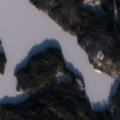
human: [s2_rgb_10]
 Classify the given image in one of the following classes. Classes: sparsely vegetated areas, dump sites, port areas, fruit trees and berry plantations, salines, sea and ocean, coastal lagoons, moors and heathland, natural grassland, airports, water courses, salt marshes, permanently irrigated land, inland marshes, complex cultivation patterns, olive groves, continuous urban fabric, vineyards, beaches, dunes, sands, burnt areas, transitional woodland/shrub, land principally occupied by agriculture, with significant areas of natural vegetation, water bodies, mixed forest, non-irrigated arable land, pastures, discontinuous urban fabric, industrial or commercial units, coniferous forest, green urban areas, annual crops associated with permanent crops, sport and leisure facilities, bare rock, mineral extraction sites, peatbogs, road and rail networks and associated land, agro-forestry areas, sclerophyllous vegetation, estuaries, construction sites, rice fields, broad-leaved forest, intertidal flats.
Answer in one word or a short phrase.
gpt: coniferous forest, mixed forest, water bodies